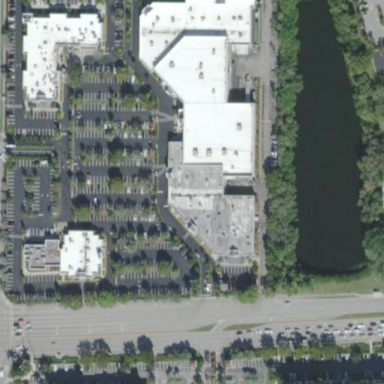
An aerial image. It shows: Retail building.